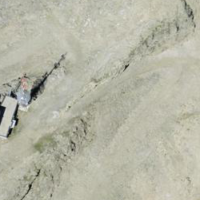
EUNIS habitat code: 48
Species observed at this site:
Oenanthe oenanthe
Gypaetus barbatus